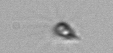
Label: Calciopappus